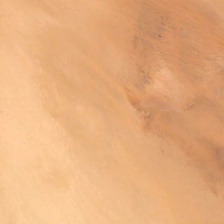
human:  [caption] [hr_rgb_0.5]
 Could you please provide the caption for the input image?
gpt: it is a large piece of yellow desert .

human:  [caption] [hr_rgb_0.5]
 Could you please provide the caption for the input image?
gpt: it is a large piece of yellow desert .

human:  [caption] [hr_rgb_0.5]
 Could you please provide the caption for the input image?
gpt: it is a large piece of yellow desert .

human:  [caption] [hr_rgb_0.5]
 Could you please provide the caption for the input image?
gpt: it is a large piece of yellow desert .

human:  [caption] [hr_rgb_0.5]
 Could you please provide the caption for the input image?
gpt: it is a large piece of yellow desert .